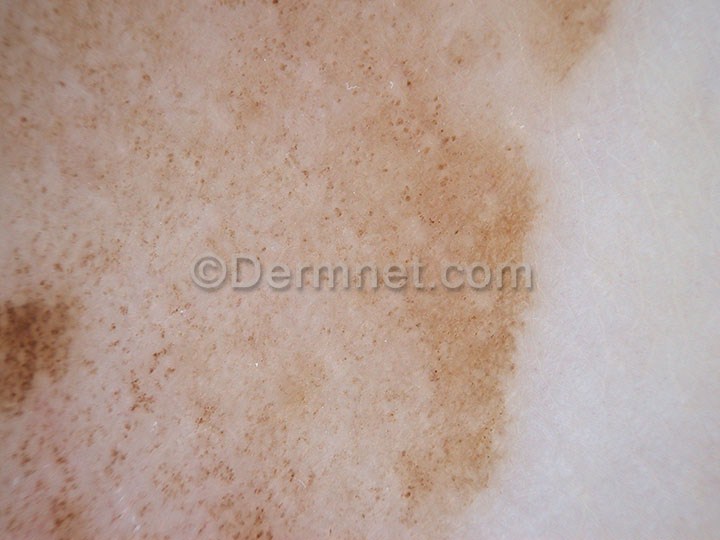
Disease: Melanoma Skin Cancer Nevi and Moles